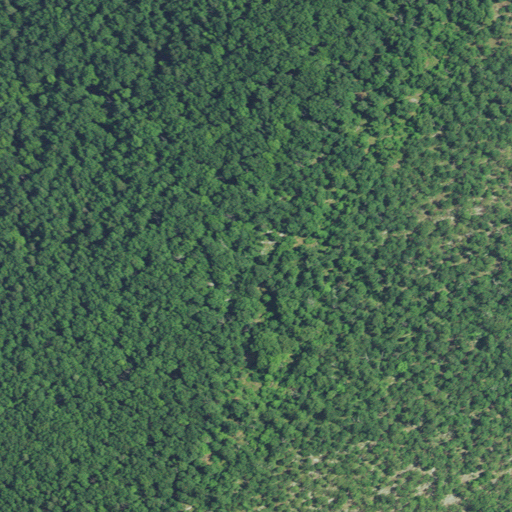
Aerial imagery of cape in West Virginia named Prospect Rock containing only deciduous forest